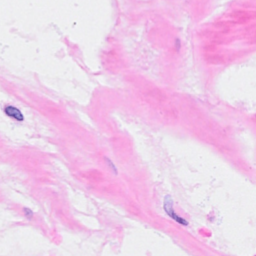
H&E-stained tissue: Breast